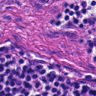
Metastatic tissue present: yes